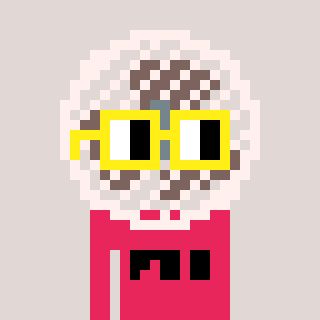
a pixel art character with square yellow glasses, a fan-shaped head and a redpinkish-colored body on a warm background